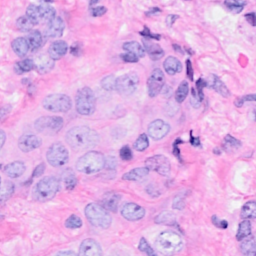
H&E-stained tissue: Breast